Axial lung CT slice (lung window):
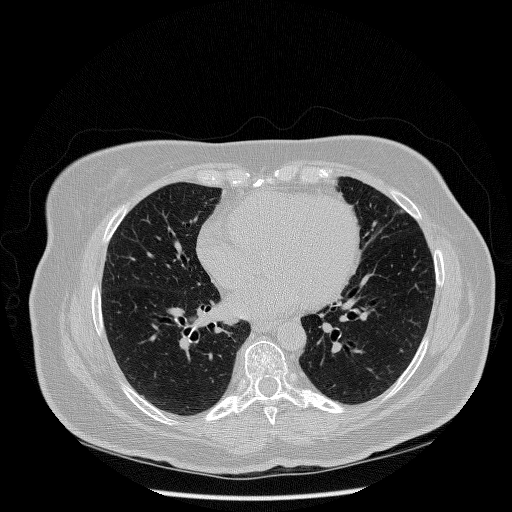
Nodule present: no